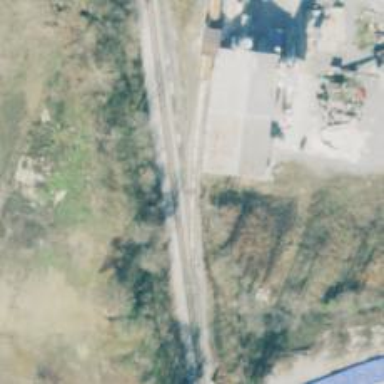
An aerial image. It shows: Rail spur service used for transporting aggregate.